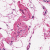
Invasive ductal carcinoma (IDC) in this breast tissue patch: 0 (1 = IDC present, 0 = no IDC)